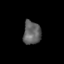
Tissue: skin
Cell type: Epithelial cells
Senescence score: 0.2776
Nuclear area (px): 402
Mean DAPI intensity: 98.808